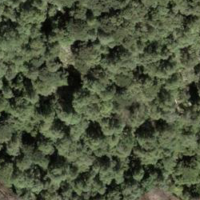
EUNIS habitat code: 43
Species observed at this site:
Corvus corax